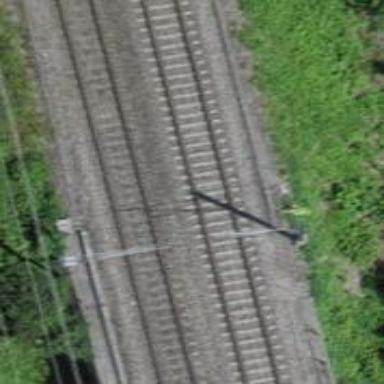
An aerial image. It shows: Railway bridge with electrified contact line. There is one track on the bridge.